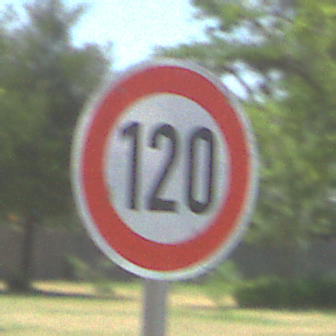
Verkehrszeichen: Geschwindigkeit120
Umgebung: Outdoor, Nature
Tageszeit: Midday
Wetter: Clear
Licht: Natural
Jahreszeit: NotSpecified
Kontrast: HighContrast